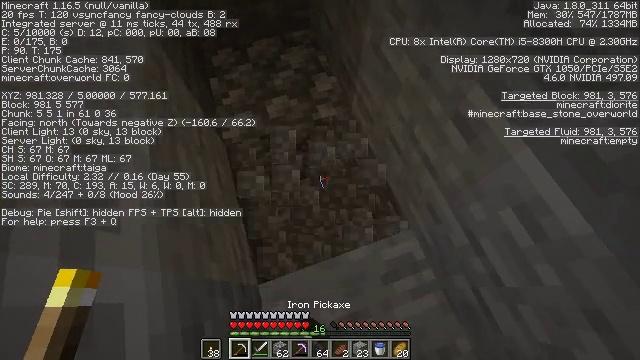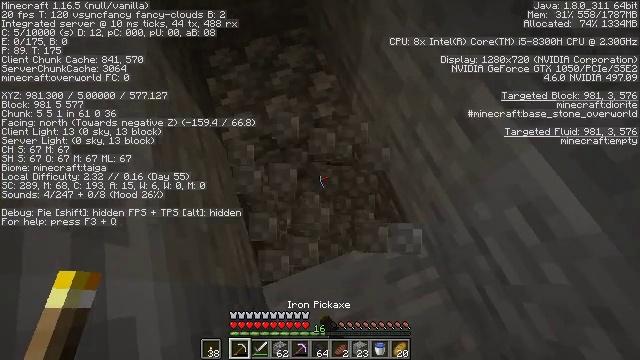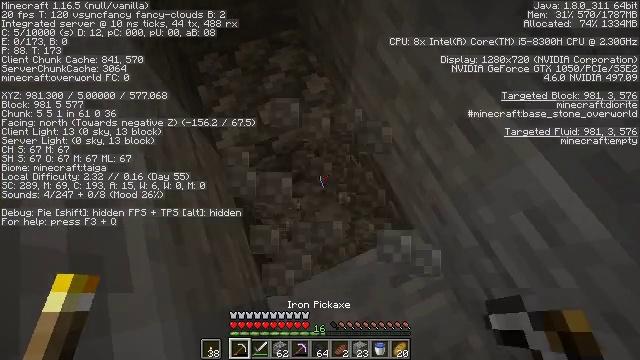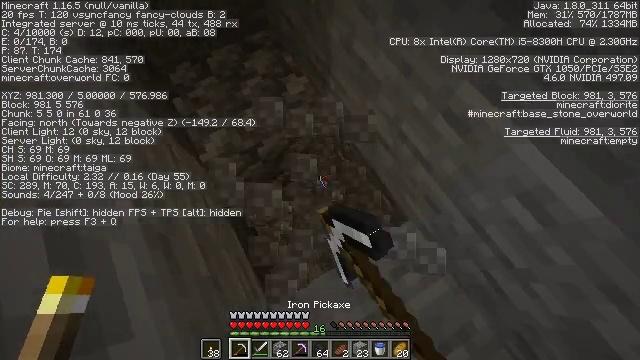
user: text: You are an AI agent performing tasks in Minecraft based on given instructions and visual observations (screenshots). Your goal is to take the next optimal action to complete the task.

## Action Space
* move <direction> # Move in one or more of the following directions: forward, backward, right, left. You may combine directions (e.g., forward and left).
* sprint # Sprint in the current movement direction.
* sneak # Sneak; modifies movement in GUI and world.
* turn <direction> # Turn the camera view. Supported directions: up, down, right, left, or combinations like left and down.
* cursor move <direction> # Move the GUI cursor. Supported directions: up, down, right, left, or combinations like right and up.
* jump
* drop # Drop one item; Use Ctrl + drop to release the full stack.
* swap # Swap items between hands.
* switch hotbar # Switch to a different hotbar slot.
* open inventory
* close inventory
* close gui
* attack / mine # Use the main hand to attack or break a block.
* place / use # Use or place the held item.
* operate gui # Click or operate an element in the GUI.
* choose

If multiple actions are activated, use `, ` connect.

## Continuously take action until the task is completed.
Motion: motion action
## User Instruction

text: Mine cobblestone to craft tools and furnaces.
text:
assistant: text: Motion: move left, turn right, attack / mine
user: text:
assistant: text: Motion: move left, turn right, attack / mine
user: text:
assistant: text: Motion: move left, turn right, attack / mine
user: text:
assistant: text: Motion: attack / mine